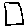
Label: square